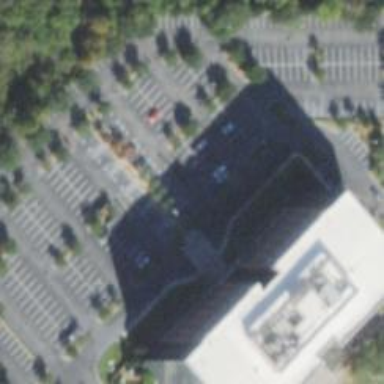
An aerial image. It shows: Parking space.